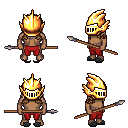
a pixel art fantasy rpg character, male body template, human, dark skin, leather shoulder armor, red pants, white blonde long hairstyle, gold helm, gray slippers, spear, four views (front, back, left, right), 2x2 character sprite sheet, small pixel art, hard edges, no anti-aliasing